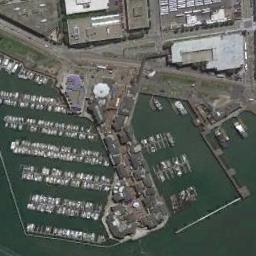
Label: harbor